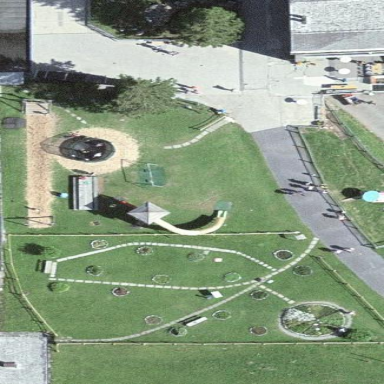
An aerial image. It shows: Playground area for leisure activities on the land.